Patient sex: M
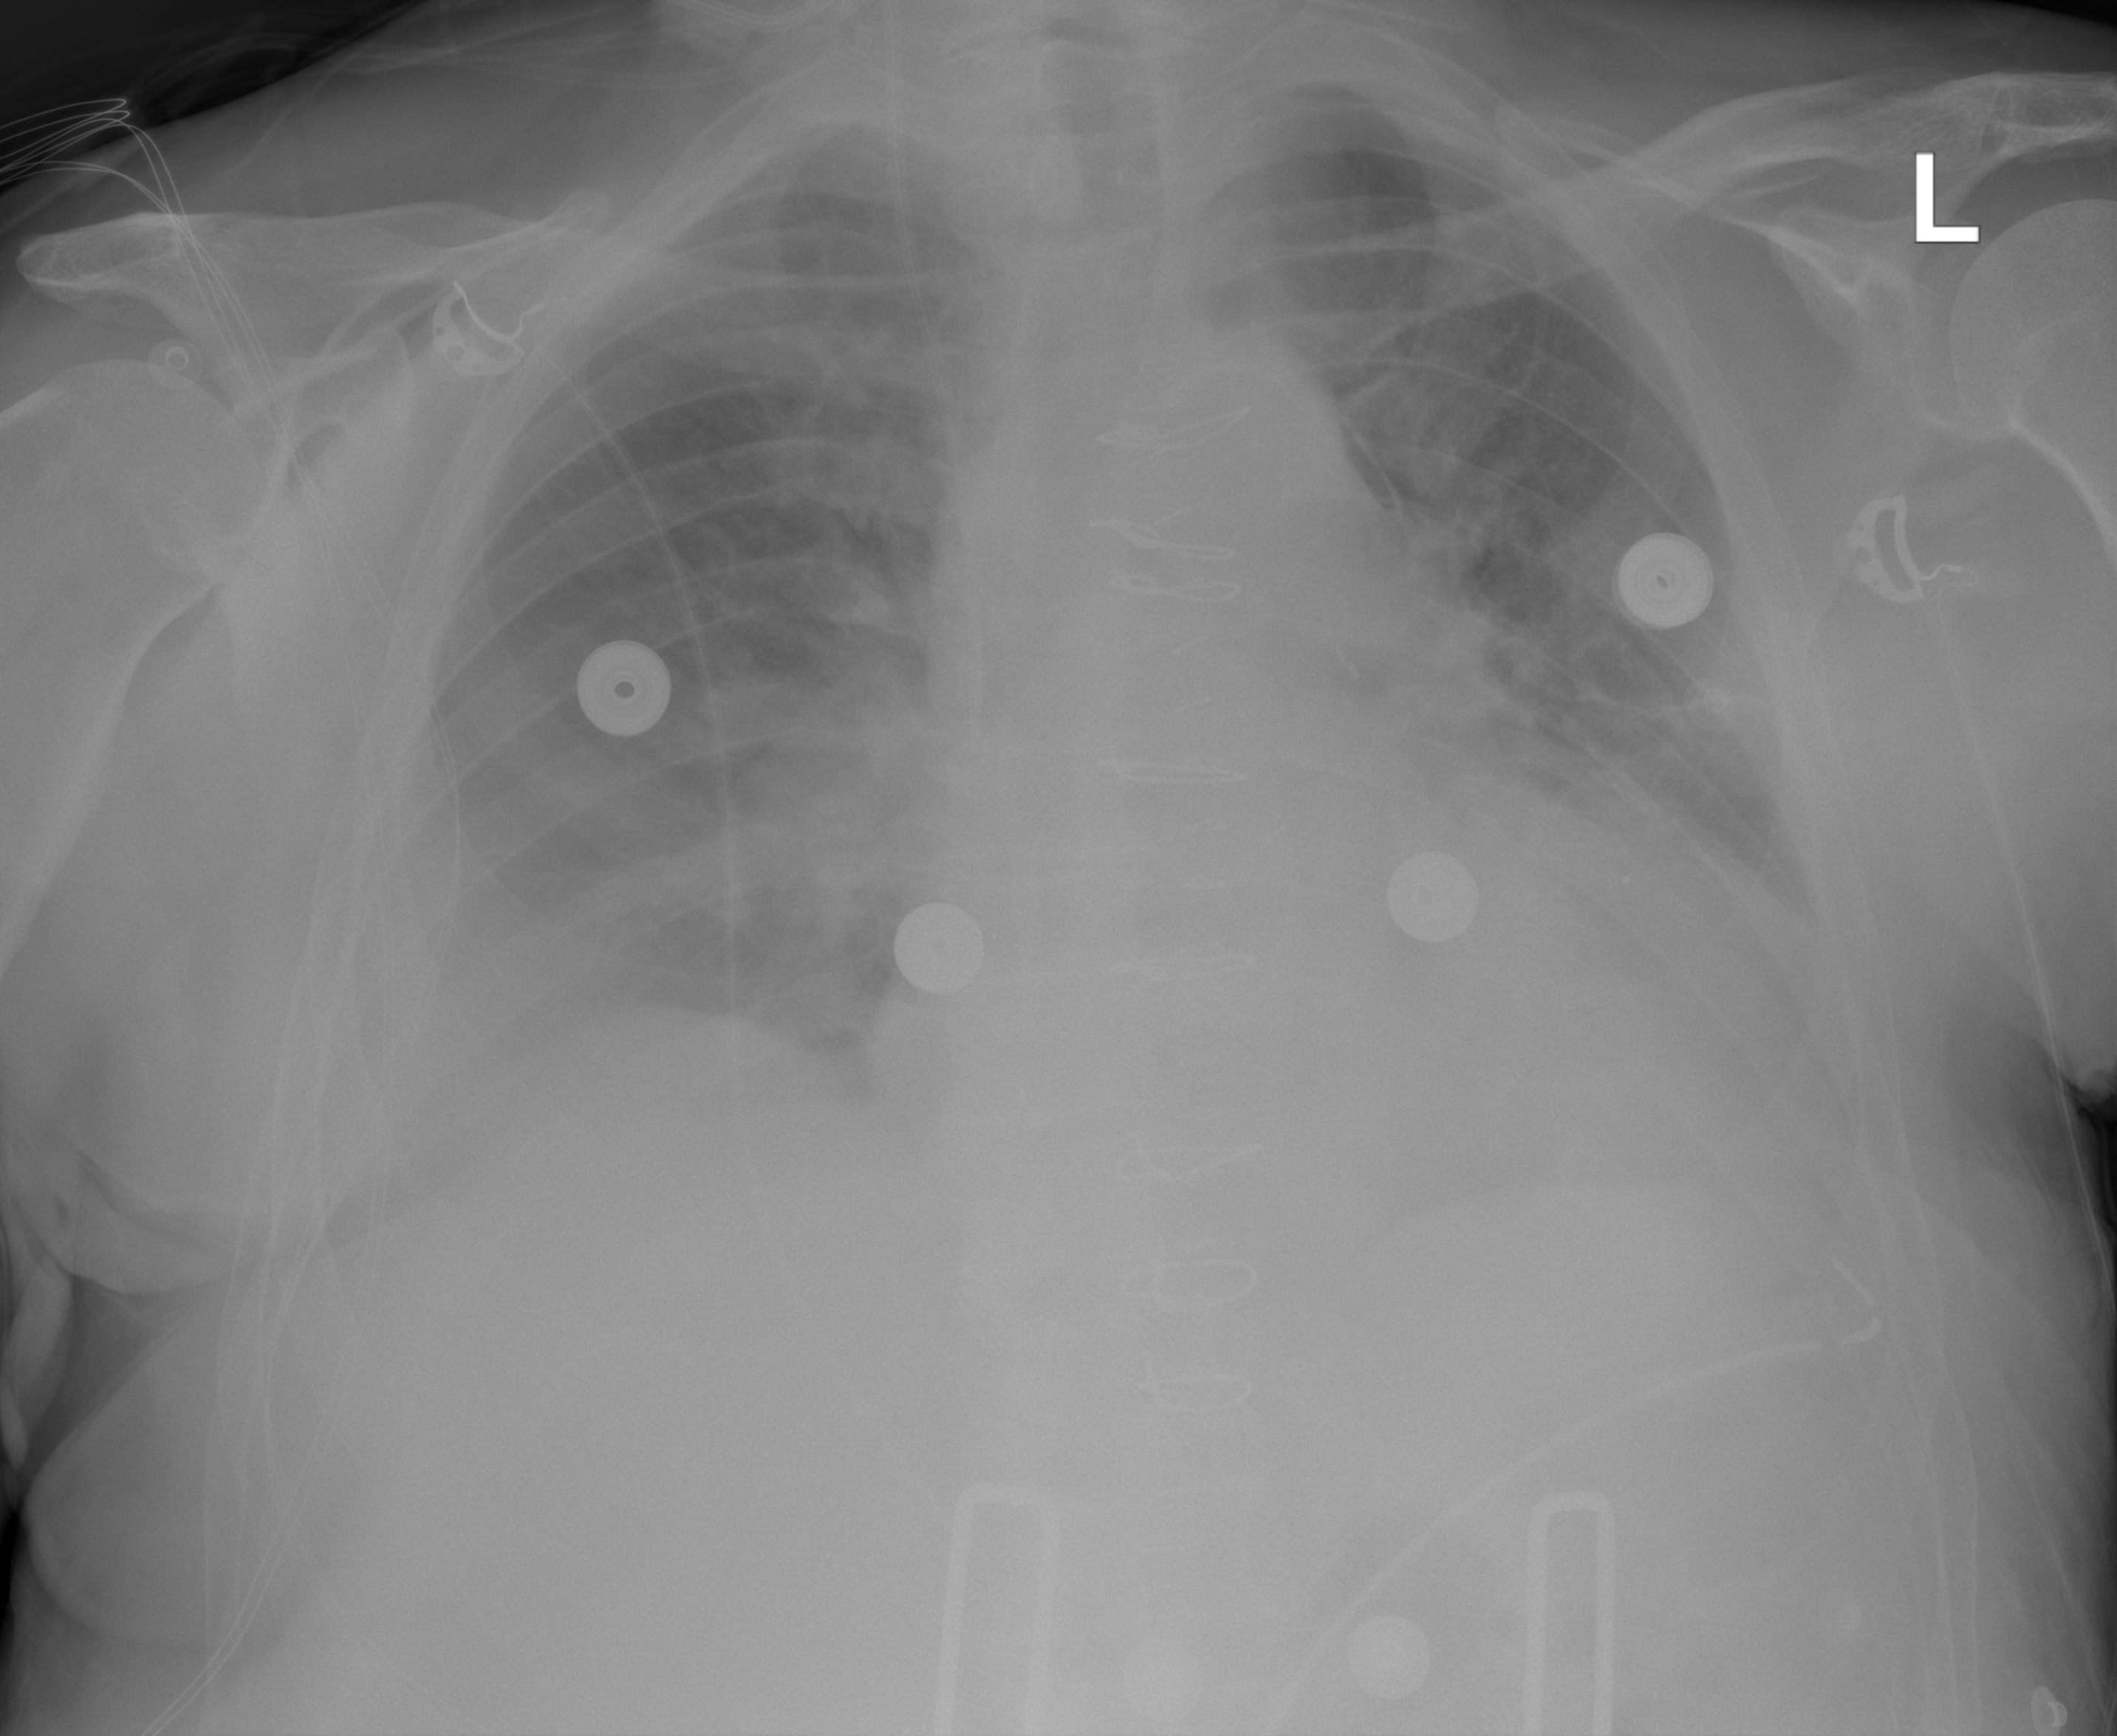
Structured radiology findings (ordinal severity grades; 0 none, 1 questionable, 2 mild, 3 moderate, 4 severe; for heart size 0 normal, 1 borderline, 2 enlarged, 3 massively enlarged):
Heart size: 2
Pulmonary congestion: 2
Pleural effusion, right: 2
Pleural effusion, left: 1
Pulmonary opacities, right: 2
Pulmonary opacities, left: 2
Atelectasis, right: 2
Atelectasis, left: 2